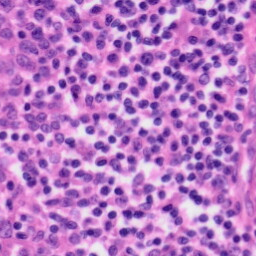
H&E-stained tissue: Tonsil